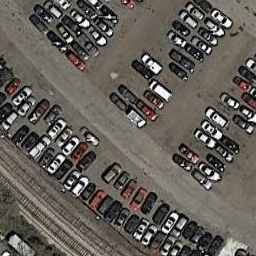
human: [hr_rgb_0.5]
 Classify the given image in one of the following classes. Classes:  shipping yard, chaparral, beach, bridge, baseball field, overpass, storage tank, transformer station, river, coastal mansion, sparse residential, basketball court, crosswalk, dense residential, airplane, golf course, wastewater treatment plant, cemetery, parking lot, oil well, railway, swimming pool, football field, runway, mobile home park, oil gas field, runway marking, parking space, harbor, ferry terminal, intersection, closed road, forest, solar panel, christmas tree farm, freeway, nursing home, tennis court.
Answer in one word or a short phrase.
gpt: parking lot